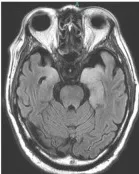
(A-D): Brain MRI of the patient at the onset. (A, B) FLAIR. Bilateral medial temporal lobes and left insular gyrus were swollen with high signal (A-C).
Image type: radiology (mri)